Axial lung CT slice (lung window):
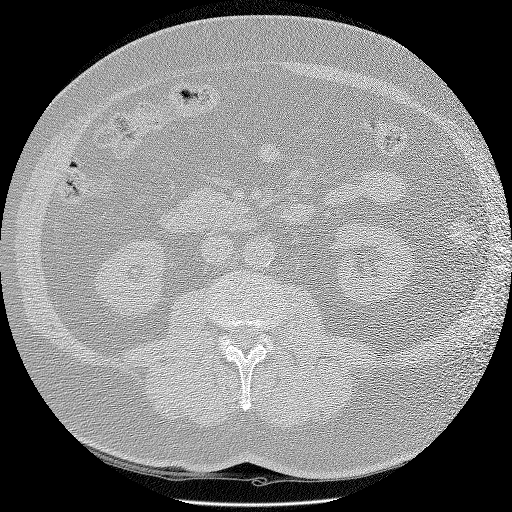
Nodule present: no